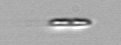
Label: pennate